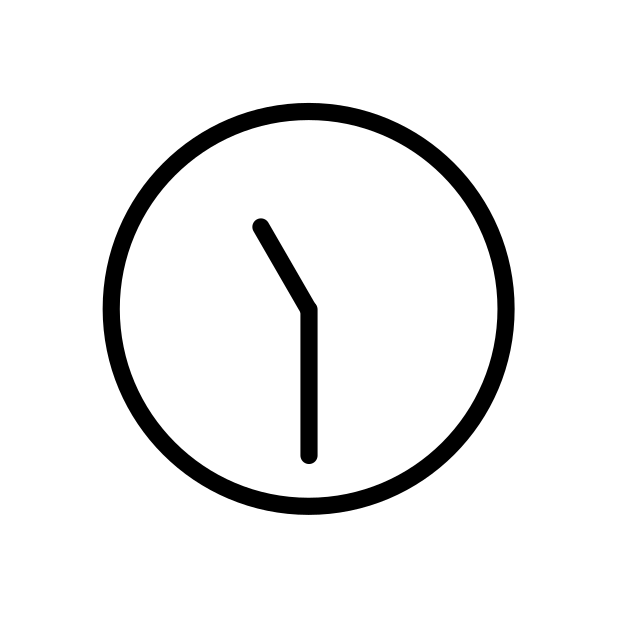
eleven-thirty